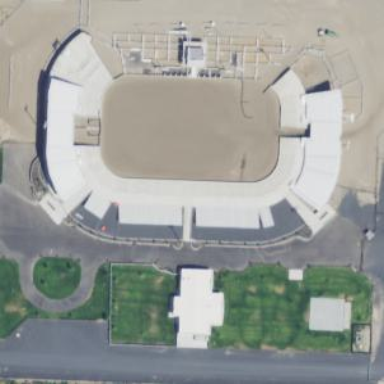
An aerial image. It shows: Grandstand building.